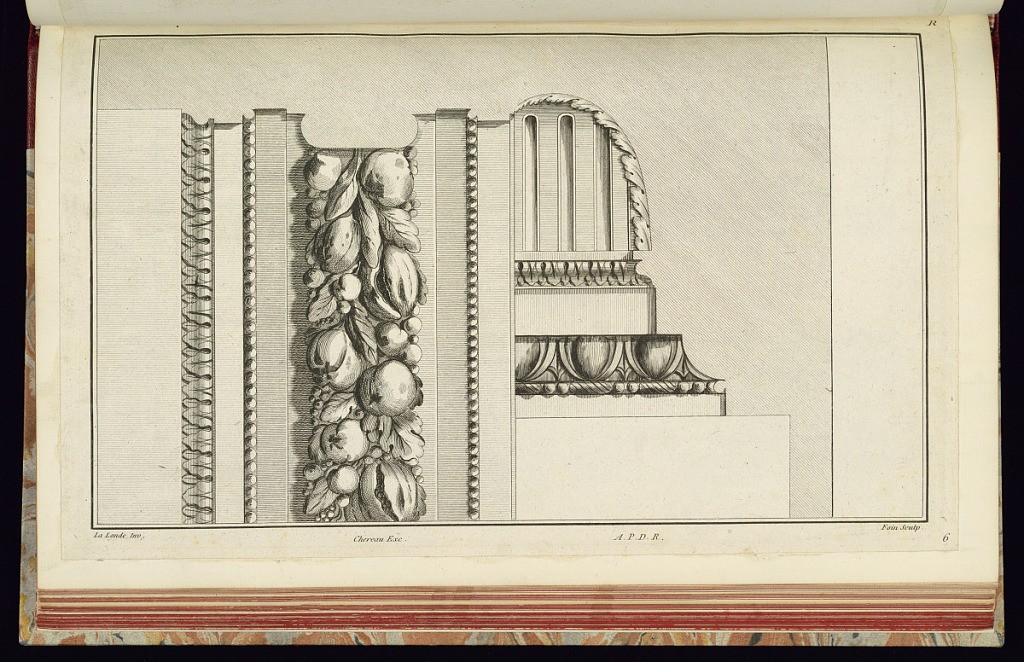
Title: Cornice Design with Profile
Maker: Richard de Lalonde, French, active 1780–96
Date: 1785-1788
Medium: Etching on off-white laid paper
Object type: Print
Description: Design for the cornice of an apartment with, from left to right, lamb tongue, bead course, garland of fruits and leaves, and bead course decoration. The profile of the cornice ornamentation is indicated at the top edge of the design motifs. The plate is signed and numbered.